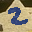
Label: 2